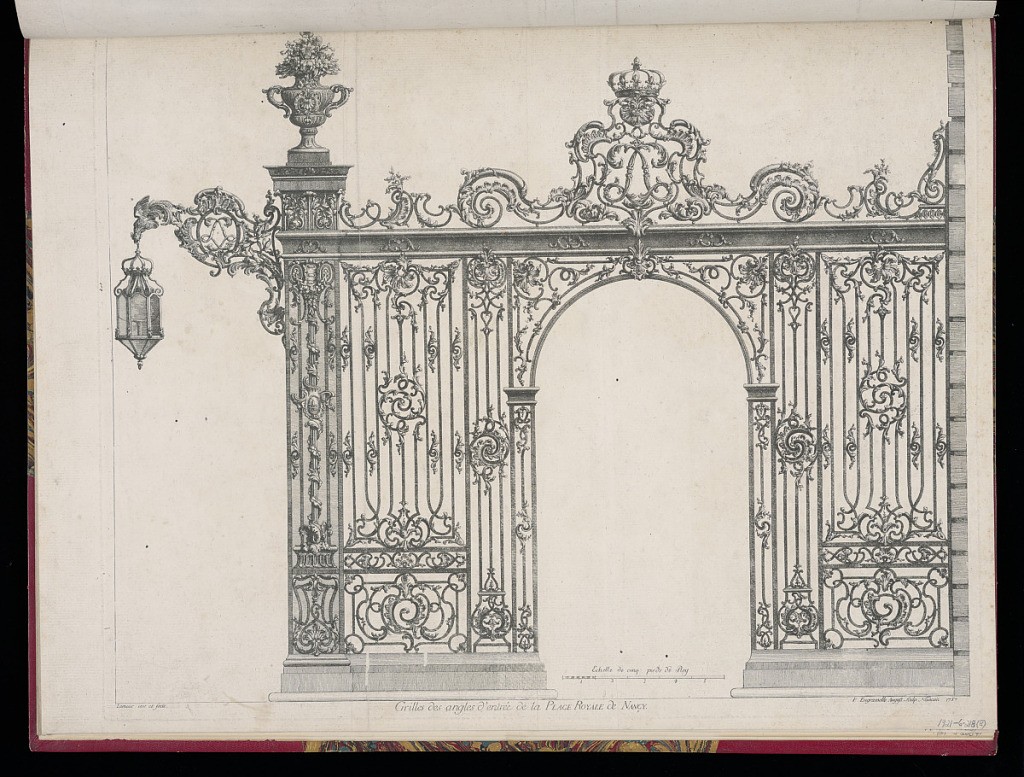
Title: Grilles des angles d'entrée de la PLACE ROYALE DE NANCY
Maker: Jean Lamour, French, 1698–1771
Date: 1767
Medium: Etching on laid paper
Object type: Bound print
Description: Plate with a detail from the wrought iron gate at the Place Royale in Nancy with an arched grill topped with the interlaced L's for the French King Louis XV and an ornamental vase with flowers to the left. A lantern hangs off the end of the gate supported by a decorative rocaille arm. The ironwork is decorated with rococo ornament and motifs. The title is lettered below and the plate is signed.